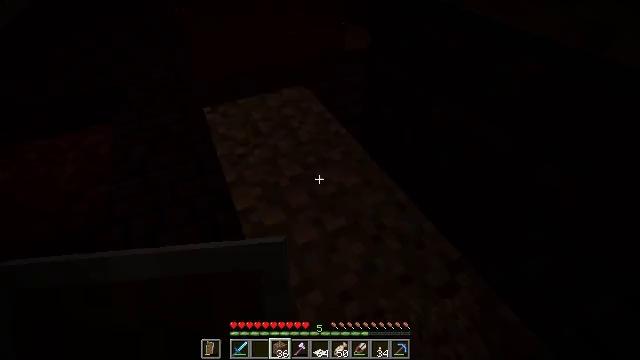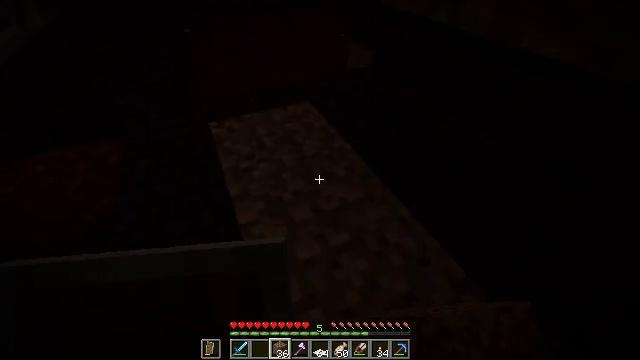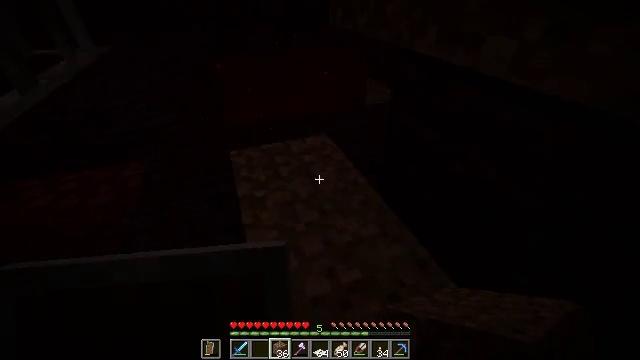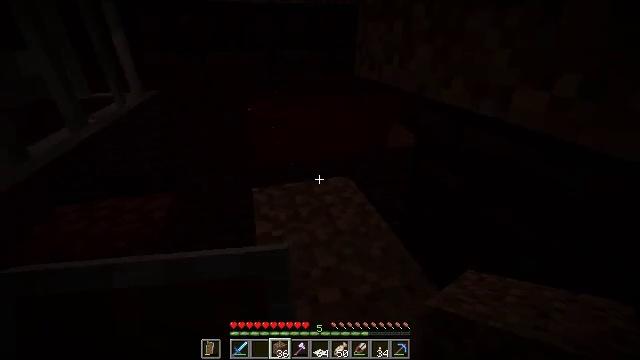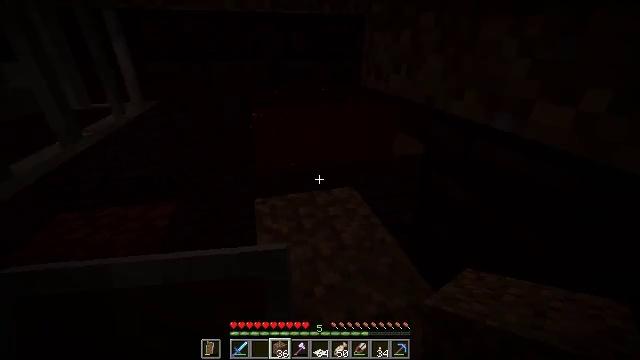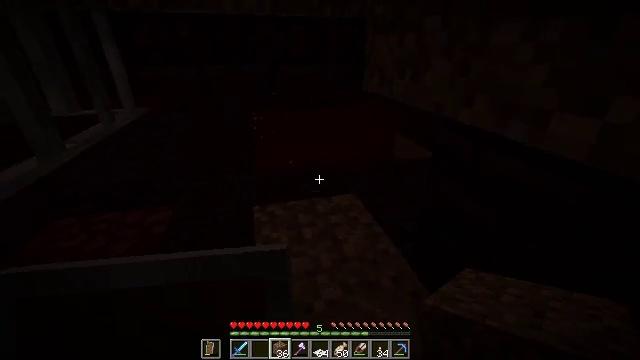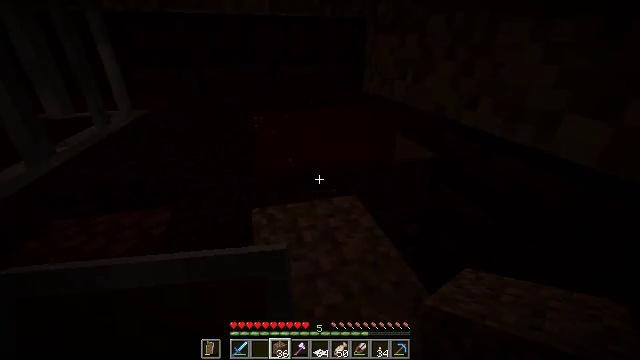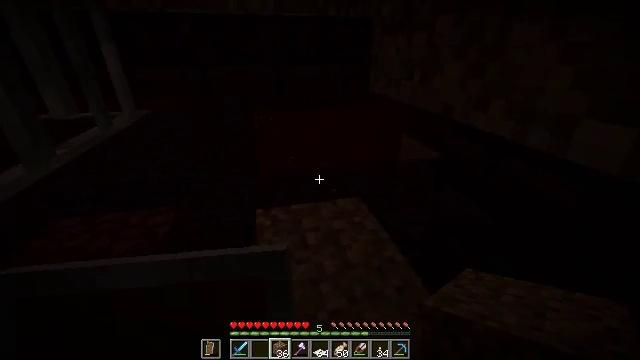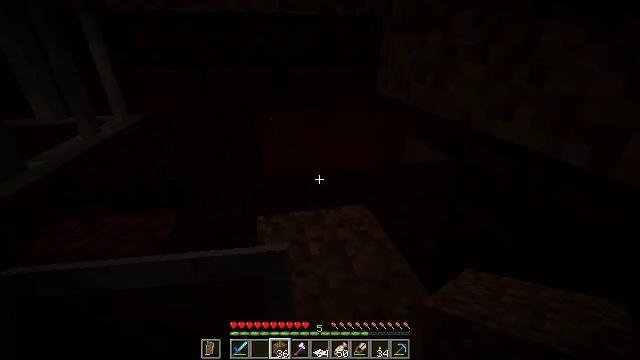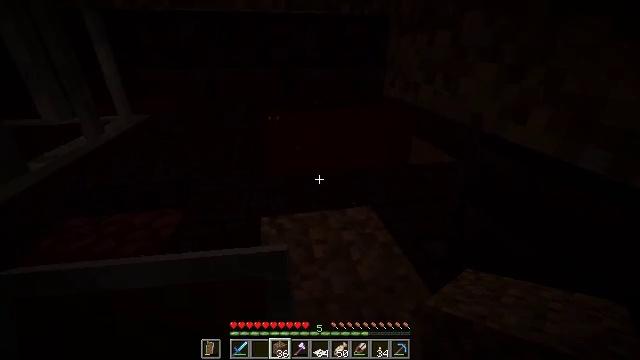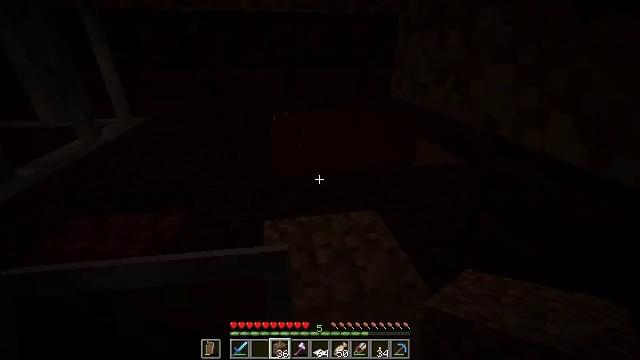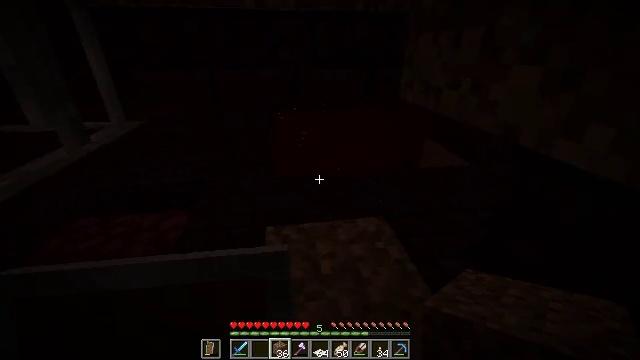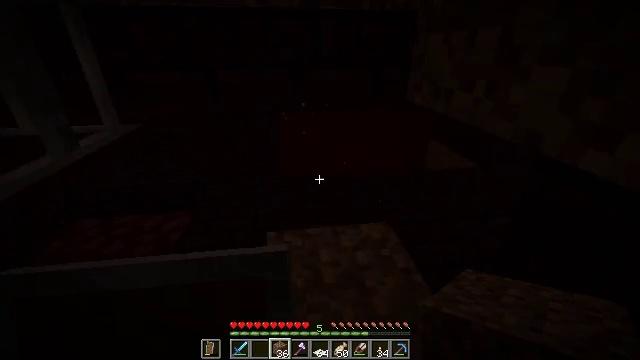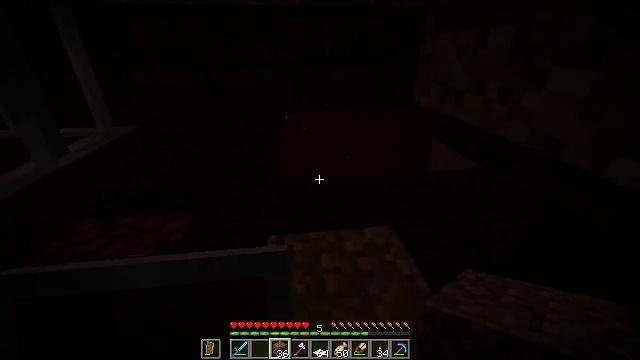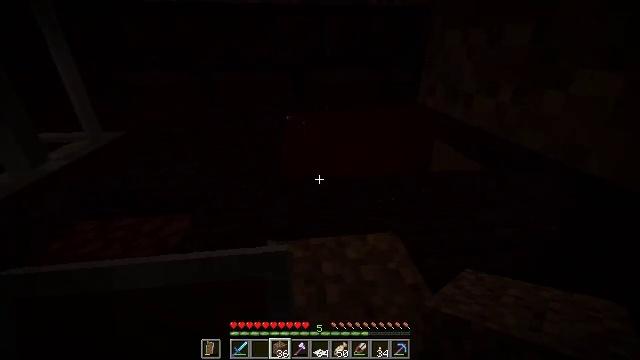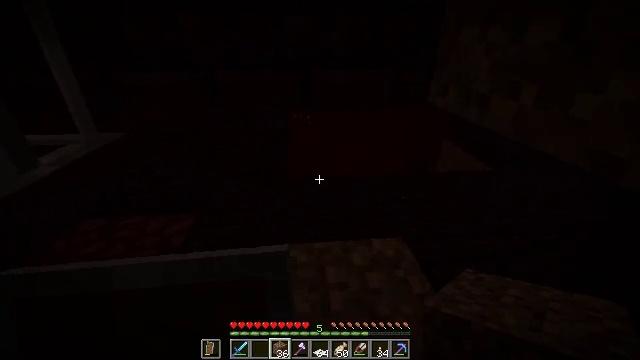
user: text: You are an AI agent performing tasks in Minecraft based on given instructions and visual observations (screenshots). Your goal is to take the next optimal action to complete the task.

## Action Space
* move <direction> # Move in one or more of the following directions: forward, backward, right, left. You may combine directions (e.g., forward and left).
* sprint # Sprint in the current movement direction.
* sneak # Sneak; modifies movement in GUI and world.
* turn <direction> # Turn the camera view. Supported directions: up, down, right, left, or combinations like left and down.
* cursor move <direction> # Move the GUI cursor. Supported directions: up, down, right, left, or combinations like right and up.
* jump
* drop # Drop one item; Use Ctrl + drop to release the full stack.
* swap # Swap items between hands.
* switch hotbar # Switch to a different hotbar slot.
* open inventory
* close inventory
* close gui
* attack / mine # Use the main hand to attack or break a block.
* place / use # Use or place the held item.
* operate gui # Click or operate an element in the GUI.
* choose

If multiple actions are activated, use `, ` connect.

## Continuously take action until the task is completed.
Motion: motion action
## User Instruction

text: Break the nether brick slab.
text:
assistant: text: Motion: sneak, turn left and up
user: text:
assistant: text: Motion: move forward, sneak, turn left and up
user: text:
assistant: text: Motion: move forward, sneak, turn left and up
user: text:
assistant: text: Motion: move forward, sneak, turn left and up
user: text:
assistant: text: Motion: move forward, sneak
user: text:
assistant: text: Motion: move forward, sneak
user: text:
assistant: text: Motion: move forward, sneak, turn left
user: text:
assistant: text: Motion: move forward, sneak, turn left
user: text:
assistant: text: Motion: move forward, sneak, turn left
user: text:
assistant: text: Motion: move forward, sneak, turn left
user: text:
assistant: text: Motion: move forward, sneak, turn left
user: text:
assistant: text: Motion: move forward, sneak
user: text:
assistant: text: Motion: move forward, sneak
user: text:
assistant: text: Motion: move forward, sneak
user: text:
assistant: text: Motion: move forward, sneak, turn left
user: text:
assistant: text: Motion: move forward, sneak, turn left and down
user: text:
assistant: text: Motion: move forward and move left, sneak, turn left and down
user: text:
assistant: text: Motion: move forward and move left, sneak, turn left and down
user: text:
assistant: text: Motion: move forward and move left, sneak, turn left and down
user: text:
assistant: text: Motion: move forward, sneak, turn left and down
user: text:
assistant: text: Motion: move forward, sneak, turn left and down
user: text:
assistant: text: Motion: move forward, sneak, turn left and down
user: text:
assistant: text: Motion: move forward, sneak
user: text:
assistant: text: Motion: move forward, sneak
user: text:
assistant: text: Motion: move forward, sneak, turn left
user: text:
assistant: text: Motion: move forward, sneak, turn left
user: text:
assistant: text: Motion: move forward, sneak, turn left
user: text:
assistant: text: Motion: move forward, sneak
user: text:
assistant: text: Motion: move forward, sneak, turn left
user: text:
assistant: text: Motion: move forward, sneak, turn left and down